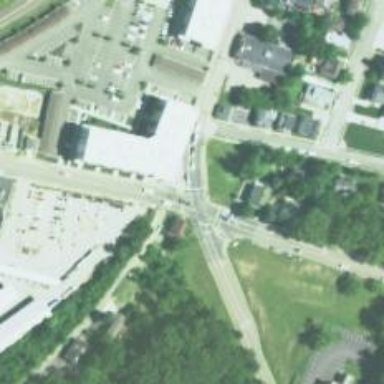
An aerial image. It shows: Marked road crossing.